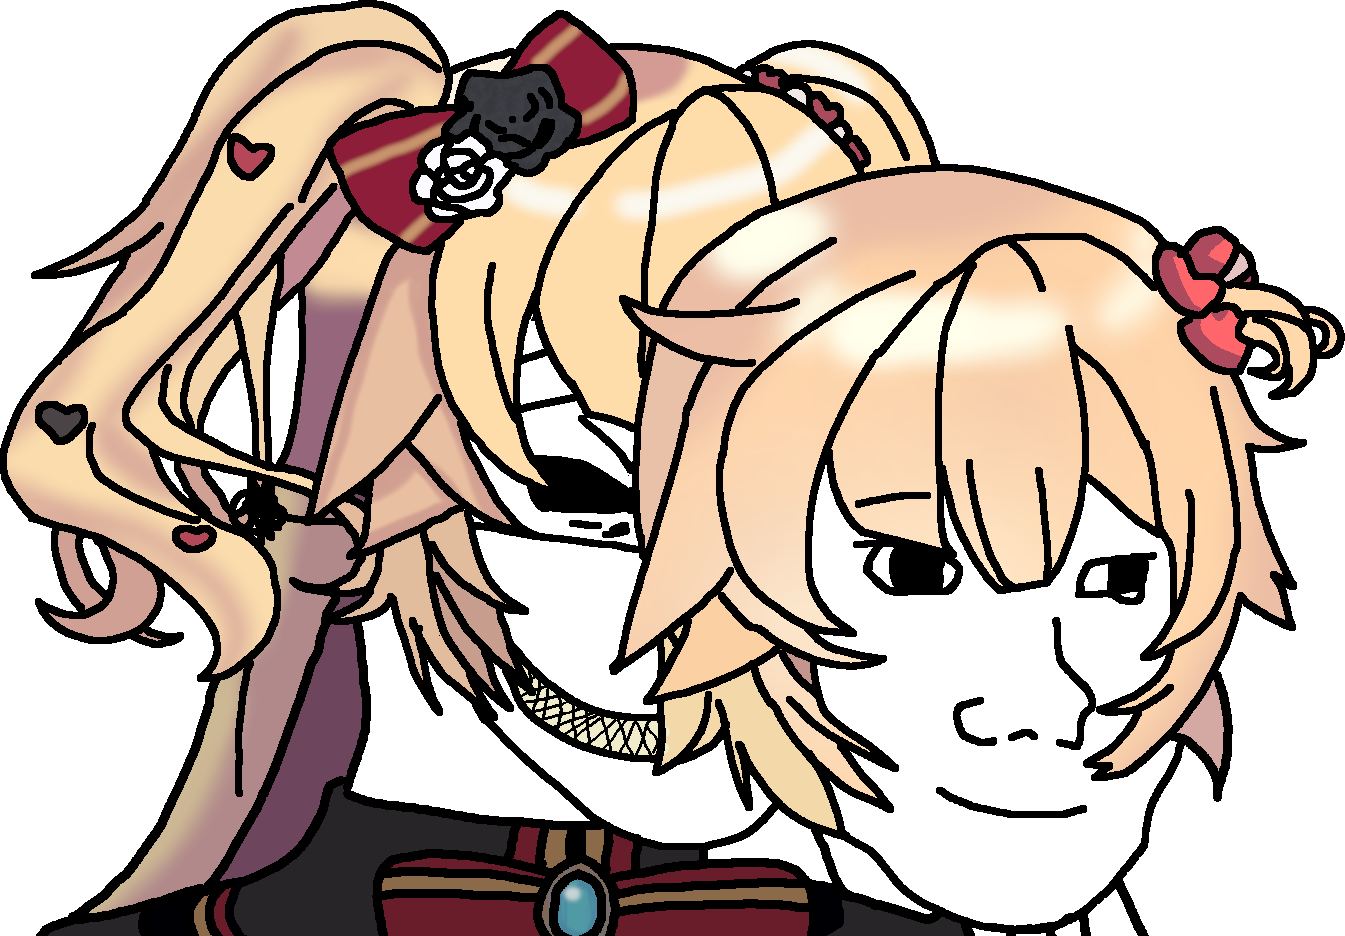
Label: 5_Oomer